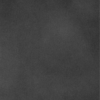
Label: dusty